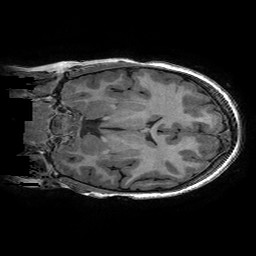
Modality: T1w
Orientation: coronal
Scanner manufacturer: ge
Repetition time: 0.008096 s
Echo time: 0.00318 s